Field crop: maize
Growth stage: 1
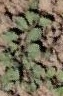
Species: convolvulus